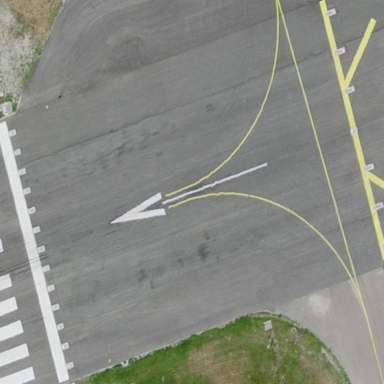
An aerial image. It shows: Asphalt runway with displaced threshold at the airport area.